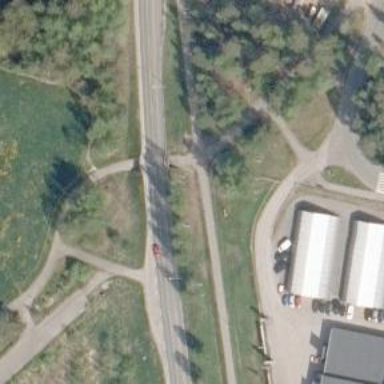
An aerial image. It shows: Cycle track alongside the road.